Question: Here is code in 'head'
'''
<link rel="stylesheet" href="css/normalize.css">
<link rel="stylesheet" href="css/jquery.bxslider.css">
<link rel="stylesheet" href="fancybox/jquery.fancybox.css">
<link rel="stylesheet" href="css/style.css">
'''
code before '/body'
'''
<script>
$(document).ready(function() {
$(".fancybox").fancybox({
helpers: {
overlay: {
locked: false
}
}
});
});
</script>
'''
and code where used fancybox
'''
<li><a href="img/img1.jpg" class="fancybox" rel="group"><img src="img/img1.jpg" height="160" width="240" alt=""></a></li>
'''
No errors in console, everything seems fine, but on click 'a.fancybox' opens just image in same tab..
Here is <URL>
Where to click

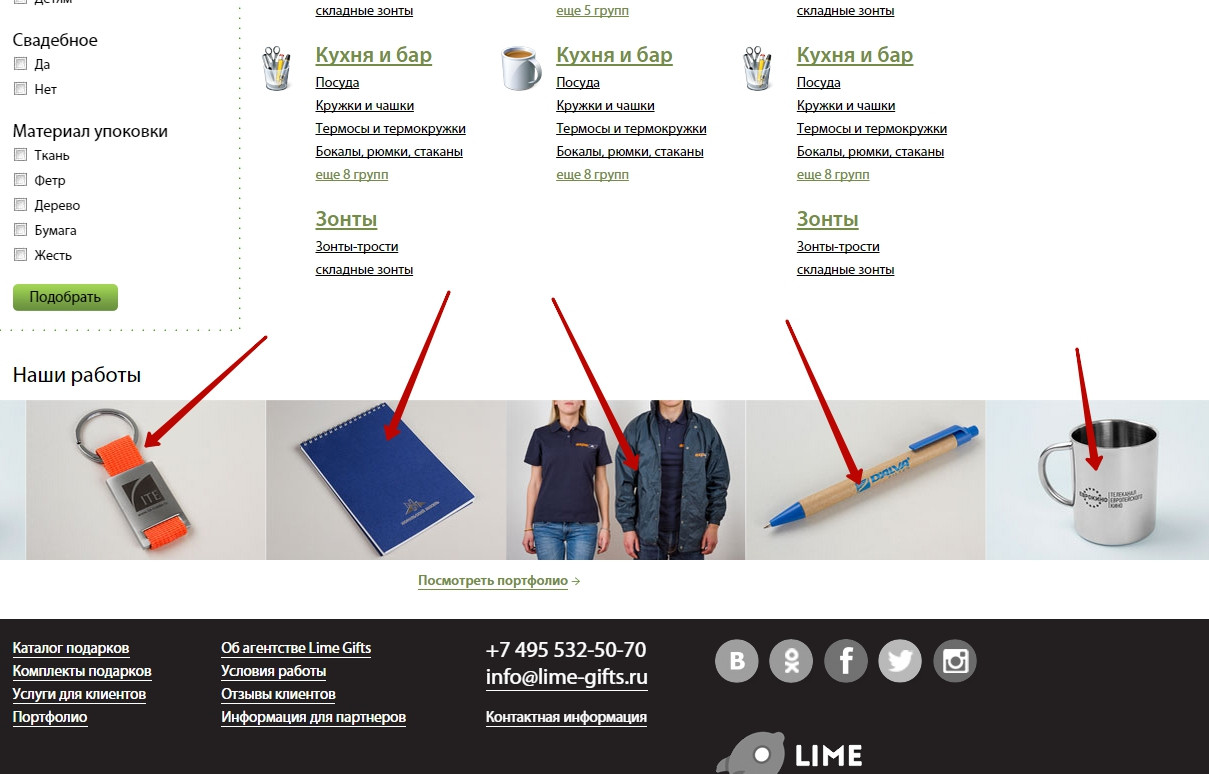
Answer: hum .. You have all the code included .. I think it did not found the dom objects. For some reason when you work with bxslider and the fancybox plugin try to remove the bxslider to see if it remains the same problem.
It is not properly include javascript code sequence CroaToa has found it. It was the mouse wheel include after fancybox.